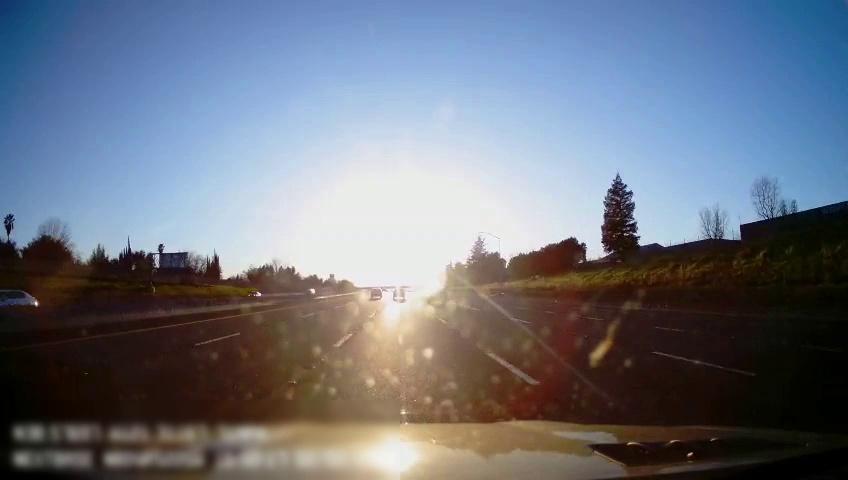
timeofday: Day
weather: Sunny
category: Drivable Space
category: Vehicles | Car
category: Vehicles | Car
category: Vehicles | SUV
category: Vehicles | Car
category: Vehicles | SUV
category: Lanes | Alternate Lane
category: Lanes | Alternate Lane
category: Lanes | Current Lane
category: Lanes | Current Lane
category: Lanes | Alternate Lane
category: Lanes | Alternate Lane